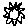
Label: sun